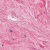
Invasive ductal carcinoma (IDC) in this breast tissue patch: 0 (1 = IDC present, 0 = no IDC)